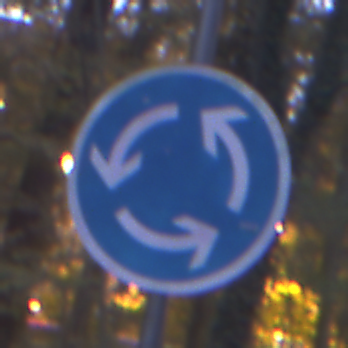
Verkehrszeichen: Kreisverkehr
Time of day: Night
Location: Outdoor (Suburban)
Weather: PartlyCloudy
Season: NotSpecified
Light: Artificial